Interaction volume radius: 5 \u00c5
Interaction volume height: 20 \u00c5
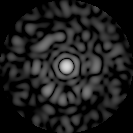
Disorder parameter: 0.8433